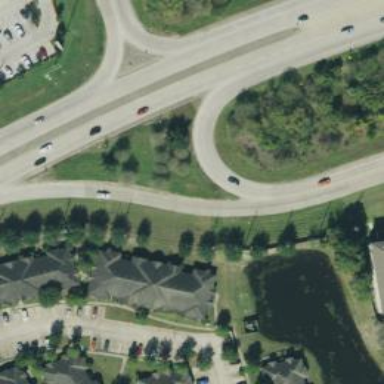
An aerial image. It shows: Secondary link road.